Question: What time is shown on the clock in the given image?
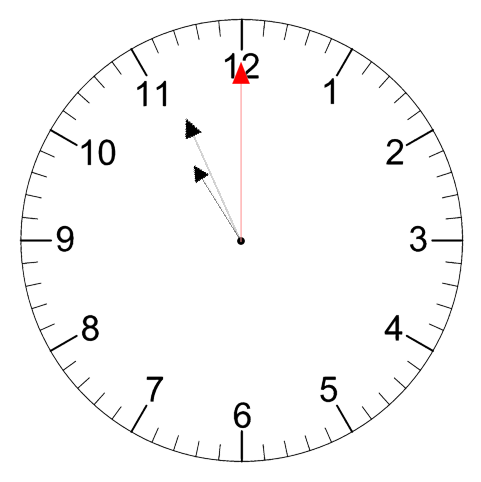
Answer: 10:56:00